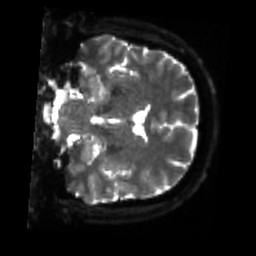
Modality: sbref
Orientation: coronal
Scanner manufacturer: siemens
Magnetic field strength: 3 T
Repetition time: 4 s
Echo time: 0.0594 s